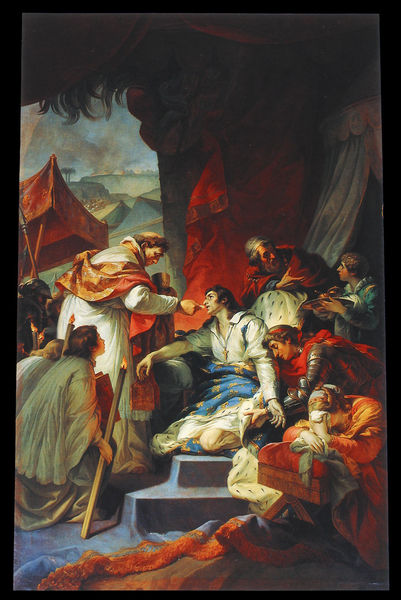
Titel: Der Hl. Ludwig empfängt die Heilige Kommunion aus der Hand seines Beichtvaters
Künstler: Gabriel-Francois Doyen
Institution: Paris, École militaire
Schlagwörter: berg, blau, gemälde, gruppe, hand, himmel, schatten, weiß, landschaft, menschen, bunt, licht, männer, szene, rot, malerei, teppich, barock, diener, hermelin, pelz, teller, tod, trauer, vorhang, qualm, rauch, geistlicher, gold, kelch, adel, decke, engel, farbig, italien, gebirge, krieg, sturm, treppe, bischof, kissen, könig, papst, thron, kerze, stufe, stufen, junge, kreuz, knien, herrscher, nerz, kranker, hostie, priester, mönch, audienz, baldachin, heiliger, abendmahl, lilien, beweinung, fackel, christentum, zelt, fackeln, gnade, kleriker, eucharistie, unterwürfigkeit, schwarz#orange